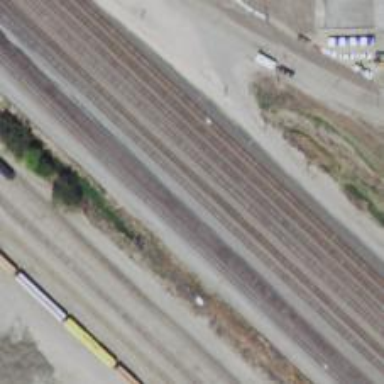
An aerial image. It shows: Railway siding with rails.